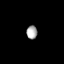
Tissue: prostate
Cell type: B cells
Senescence score: 0.7037
Nuclear area (px): 141
Mean DAPI intensity: 170.631